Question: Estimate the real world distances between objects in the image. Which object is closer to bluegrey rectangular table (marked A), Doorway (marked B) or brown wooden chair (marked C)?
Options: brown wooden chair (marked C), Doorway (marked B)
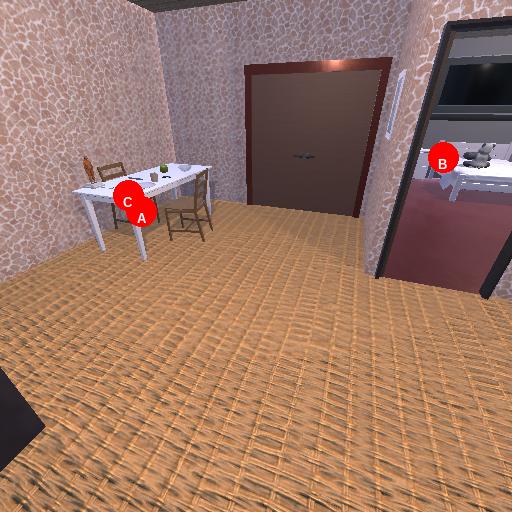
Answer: brown wooden chair (marked C)